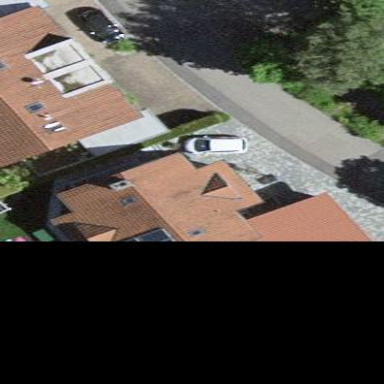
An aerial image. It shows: Simple and straightforward house.